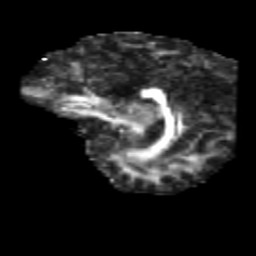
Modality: FA
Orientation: sagittal
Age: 7
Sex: female
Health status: healthy